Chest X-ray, AP view. Patient: 58 years old, sex M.
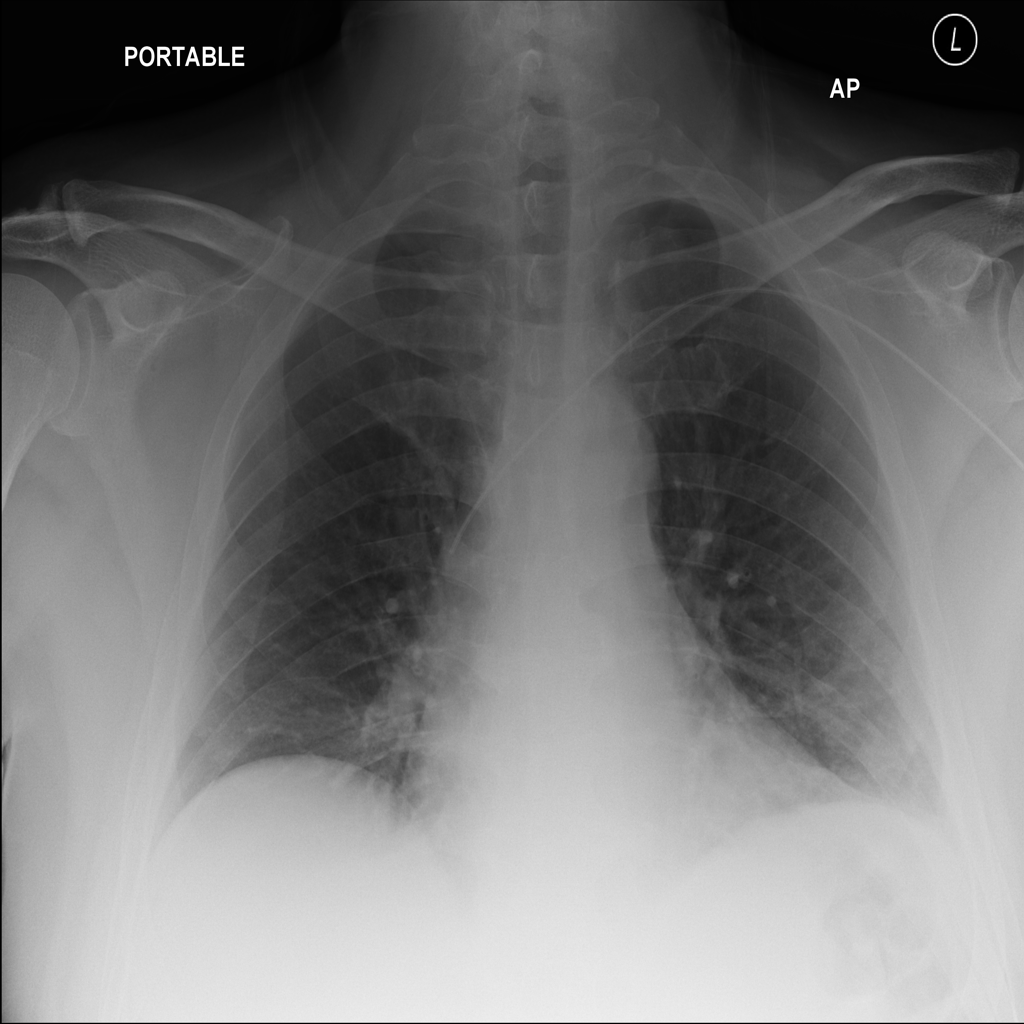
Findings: No Finding